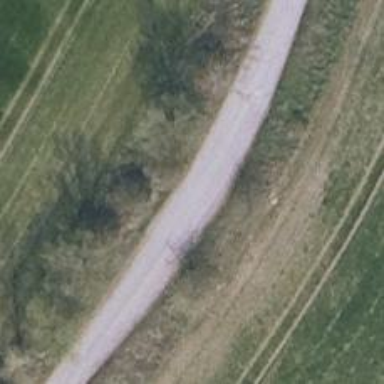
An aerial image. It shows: Asphalt track with grade1 tracktype. It is lined with dyke.